Question: '''
void init_cube(void){
makeCube(cbr_points,cbr_normals);
glGenVertexArrays(1,&VAID_cube);
glBindVertexArray(VAID_cube);
glGenBuffers(1,&VBID_cube);
glBindBuffer(GL_ARRAY_BUFFER,VBID_cube);
glBufferData(GL_ARRAY_BUFFER,sizeof(vec4)*cbr_points.size()+sizeof(vec3)*cbr_normals.size(),0,GL_STATIC_DRAW);
glBufferSubData(GL_ARRAY_BUFFER,0,cbr_points.size()*sizeof(vec4),cbr_points.data());
glBufferSubData(GL_ARRAY_BUFFER,cbr_points.size()*sizeof(vec4),cbr_normals.size()*sizeof(vec3),cbr_normals.data());
GLuint vPosition = glGetAttribLocation(g_IDShader,"vPosition");
glEnableVertexAttribArray(vPosition);
glVertexAttribPointer(vPosition,4,GL_FLOAT,GL_FALSE,0,BUFFER_OFFSET(0));
GLuint vNormal = glGetAttribLocation(g_IDShader,"vNormal");
glEnableVertexAttribArray(vNormal);
glVertexAttribPointer(vNormal,3,GL_FLOAT,GL_FALSE,0,BUFFER_OFFSET(cbr_points.size()*sizeof(vec4)));
}
void setVAVBObject( void )
{
// Set VAO
glGenVertexArrays ( 1, &g_VAID );
glBindVertexArray ( g_VAID );
// Set vertex position, normal and elements - VBO
glGenBuffers ( 1, &g_VBIDvertices );
glBindBuffer ( GL_ARRAY_BUFFER, g_VBIDvertices );
glBufferData ( GL_ARRAY_BUFFER, g_bunny.vertices.size() * sizeof(g_bunny.vertices[0]), g_bunny.vertices.data(), GL_STATIC_DRAW );
glGenBuffers ( 1, &g_VBIDnormals );
glBindBuffer ( GL_ARRAY_BUFFER, g_VBIDnormals );
glBufferData ( GL_ARRAY_BUFFER, g_bunny.normals.size() * sizeof(g_bunny.normals[0]), g_bunny.normals.data(), GL_STATIC_DRAW );
// Ex-TODO: Computing normal
// Set up the indices buffer - flat shading does not use indices
glGenBuffers ( 1, &g_IBIDelements );
glBindBuffer ( GL_ELEMENT_ARRAY_BUFFER, g_IBIDelements );
glBufferData ( GL_ELEMENT_ARRAY_BUFFER,
g_bunny.elements.size() * sizeof(g_bunny.elements[0]),
g_bunny.elements.data(), GL_STATIC_DRAW );
GLuint vPosition = glGetAttribLocation( g_IDShader, "vPosition" );
glEnableVertexAttribArray( vPosition );
glBindBuffer( GL_ARRAY_BUFFER, g_VBIDvertices);
glVertexAttribPointer( vPosition, 4, GL_FLOAT, GL_FALSE, 0, BUFFER_OFFSET(0) );
GLuint vNormal = glGetAttribLocation( g_IDShader, "vNormal" );
glEnableVertexAttribArray( vNormal );
glBindBuffer( GL_ARRAY_BUFFER, g_VBIDnormals);
glVertexAttribPointer( vNormal, 3, GL_FLOAT, GL_FALSE, 0, BUFFER_OFFSET(0) );
}
void displayBunny( void ) {
int size;
glBindBuffer ( GL_ELEMENT_ARRAY_BUFFER, g_IBIDelements );
glGetBufferParameteriv ( GL_ELEMENT_ARRAY_BUFFER, GL_BUFFER_SIZE, &size );
glDrawElements ( GL_TRIANGLES, size/sizeof(GLushort), GL_UNSIGNED_SHORT, 0 );
}
void displayCube( void ) {
glBindVertexArray(VAID_cube);
glBindBuffer(GL_ARRAY_BUFFER,VBID_cube);
glDrawArrays(GL_TRIANGLES,0,cbr_points.size());
}
'''
I am using obj file and vertex array, so I want show in one scene with different method.
When I use this function discretely, It shows nice, but when I use like
'''
displayBunny();
displayCube();
'''
it comes errors. I have to choose only one method to show the primitives?

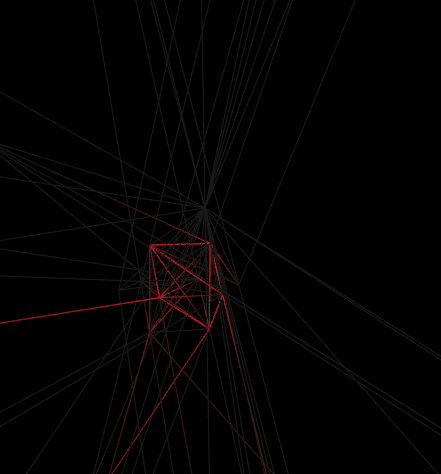
Answer: '''
glBindVertexArray(VAID_cube);
'''
There seems to be one of these that is conspicuously missing from 'displayBunny'.
Also, 'GL_ELEMENT_ARRAY_BUFFER' is of the VAO's state. You shouldn't keep re-binding it every time you render the object. Just bind the VAO.